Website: slack
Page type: payment
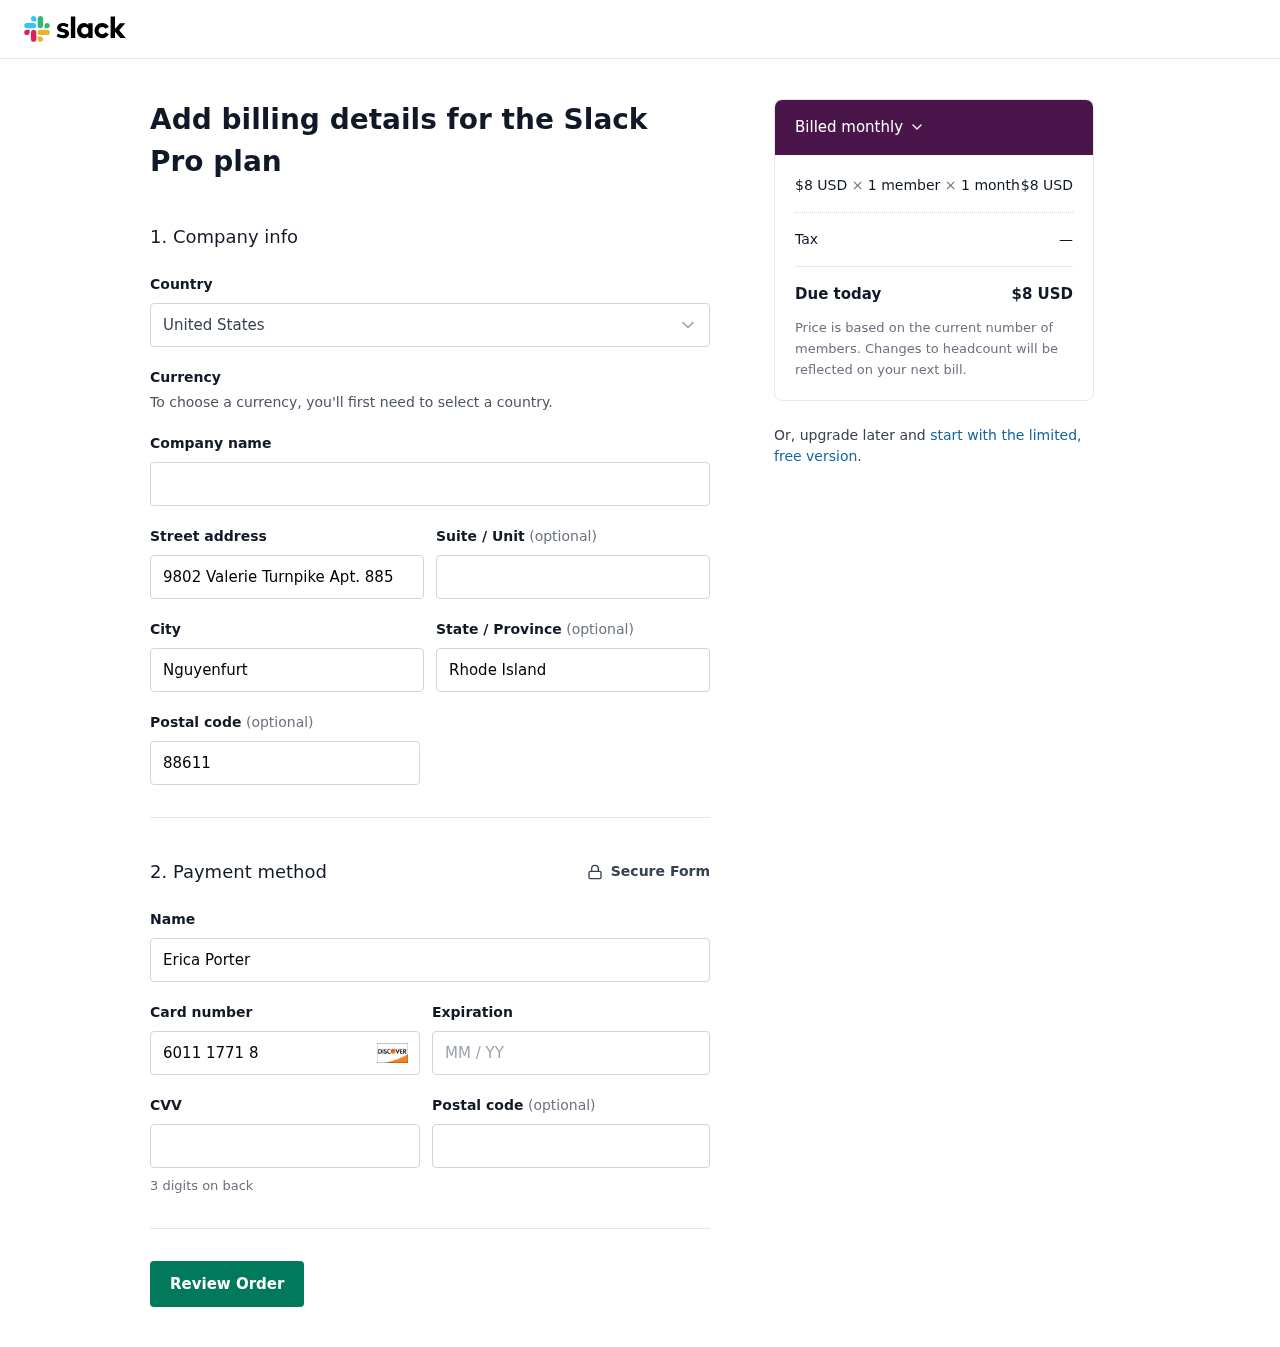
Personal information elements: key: PII_COUNTRY
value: United States
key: PII_STREET
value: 9802 Valerie Turnpike Apt. 885
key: PII_CITY
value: Nguyenfurt
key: PII_STATE
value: Rhode Island
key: PII_POSTCODE
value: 88611
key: PII_FULLNAME
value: Erica Porter
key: PII_CARD_NUMBER
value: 6011 1771 8236 2178
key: PII_CARD_EXPIRY
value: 11/28
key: PII_CARD_CVV
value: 229
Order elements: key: ORDER_PRICE_PER_MEMBER
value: $8 USD
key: ORDER_NUM_MEMBERS
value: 1 member
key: ORDER_NUM_MONTHS
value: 1 month
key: ORDER_SUBTOTAL
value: $8 USD
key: ORDER_TAX
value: —
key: ORDER_TOTAL
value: $8 USD